Question: This is probably really simple but I've been on it for ages and can't figure it out....
If I have a simple ordered list, which when I view it in Fire Fox, everything looks fine; the list is displayed the full width of the browser.
If I look at the same page in my Android browser, the list only takes up about a third the width of the screen.
I don't understand it, I have no CSS rules applied so why should the Android browser not use the full width of the screen?
Here's my HTML:
'''
<html>
<head>
<meta http-equiv="Content-Type" content="text/html; charset=utf-8">
</head>
<body>
<h2 style="text-align:center">This is a long heading which stretches across the page</h2>
<ol>
<li>Lorem ipsum dolor sit amet, consectetur adipiscing elit. Pellentesque dolor diam, lobortis eu volutpat in, accumsan vel massa. Curabitur justo mauris, tempus ut feugiat nec, pellentesque et felis. Proin aliquam varius mi a ultrices. Nam purus tellus, posuere hendrerit tristique at, blandit eu tellus. Curabitur egestas diam at nunc volutpat rhoncus. Cras elementum, magna id tristique porta, justo leo ultrices nisl, et rhoncus magna odio id purus. Aenean pretium augue ut metus congue sed lobortis urna varius. Duis augue diam, posuere sit amet viverra vel, facilisis ac odio. Vestibulum nisi orci, luctus vitae luctus eget, lacinia ut dui. Ut imperdiet, enim nec mattis laoreet, tellus elit bibendum elit, non imperdiet enim mauris eu risus. Curabitur faucibus urna sed turpis tincidunt pulvinar. Etiam tristique nisl eu nibh sodales at convallis mi mattis. Fusce imperdiet posuere lorem quis vulputate. Ut in leo in lorem fermentum hendrerit quis vitae velit. Phasellus tristique mi ac neque tempus sollicitudin. In nec interdum enim. Fusce id magna et ipsum lobortis cursus. Nunc eleifend volutpat elit, a adipiscing tellus posuere et. Phasellus id mauris ante, vehicula suscipit leo.</li><li>Lorem ipsum dolor sit amet, consectetur adipiscing elit. Pellentesque dolor diam, lobortis eu volutpat in, accumsan vel massa. Curabitur justo mauris, tempus ut feugiat nec, pellentesque et felis. Proin aliquam varius mi a ultrices. Nam purus tellus, posuere hendrerit tristique at, blandit eu tellus. Curabitur egestas diam at nunc volutpat rhoncus. Cras elementum, magna id tristique porta, justo leo ultrices nisl, et rhoncus magna odio id purus. Aenean pretium augue ut metus congue sed lobortis urna varius. Duis augue diam, posuere sit amet viverra vel, facilisis ac odio. Vestibulum nisi orci, luctus vitae luctus eget, lacinia ut dui. Ut imperdiet, enim nec mattis laoreet, tellus elit bibendum elit, non imperdiet enim mauris eu risus. Curabitur faucibus urna sed turpis tincidunt pulvinar. Etiam tristique nisl eu nibh sodales at convallis mi mattis. Fusce imperdiet posuere lorem quis vulputate. Ut in leo in lorem fermentum hendrerit quis vitae velit. Phasellus tristique mi ac neque tempus sollicitudin. In nec interdum enim. Fusce id magna et ipsum lobortis cursus. Nunc eleifend volutpat elit, a adipiscing tellus posuere et. Phasellus id mauris ante, vehicula suscipit leo.</li><li>Lorem ipsum dolor sit amet, consectetur adipiscing elit. Pellentesque dolor diam, lobortis eu volutpat in, accumsan vel massa. Curabitur justo mauris, tempus ut feugiat nec, pellentesque et felis. Proin aliquam varius mi a ultrices. Nam purus tellus, posuere hendrerit tristique at, blandit eu tellus. Curabitur egestas diam at nunc volutpat rhoncus. Cras elementum, magna id tristique porta, justo leo ultrices nisl, et rhoncus magna odio id purus. Aenean pretium augue ut metus congue sed lobortis urna varius. Duis augue diam, posuere sit amet viverra vel, facilisis ac odio. Vestibulum nisi orci, luctus vitae luctus eget, lacinia ut dui. Ut imperdiet, enim nec mattis laoreet, tellus elit bibendum elit, non imperdiet enim mauris eu risus. Curabitur faucibus urna sed turpis tincidunt pulvinar. Etiam tristique nisl eu nibh sodales at convallis mi mattis. Fusce imperdiet posuere lorem quis vulputate. Ut in leo in lorem fermentum hendrerit quis vitae velit. Phasellus tristique mi ac neque tempus sollicitudin. In nec interdum enim. Fusce id magna et ipsum lobortis cursus. Nunc eleifend volutpat elit, a adipiscing tellus posuere et. Phasellus id mauris ante, vehicula suscipit leo.</li><li>Lorem ipsum dolor sit amet, consectetur adipiscing elit. Pellentesque dolor diam, lobortis eu volutpat in, accumsan vel massa. Curabitur justo mauris, tempus ut feugiat nec, pellentesque et felis. Proin aliquam varius mi a ultrices. Nam purus tellus, posuere hendrerit tristique at, blandit eu tellus. Curabitur egestas diam at nunc volutpat rhoncus. Cras elementum, magna id tristique porta, justo leo ultrices nisl, et rhoncus magna odio id purus. Aenean pretium augue ut metus congue sed lobortis urna varius. Duis augue diam, posuere sit amet viverra vel, facilisis ac odio. Vestibulum nisi orci, luctus vitae luctus eget, lacinia ut dui. Ut imperdiet, enim nec mattis laoreet, tellus elit bibendum elit, non imperdiet enim mauris eu risus. Curabitur faucibus urna sed turpis tincidunt pulvinar. Etiam tristique nisl eu nibh sodales at convallis mi mattis. Fusce imperdiet posuere lorem quis vulputate. Ut in leo in lorem fermentum hendrerit quis vitae velit. Phasellus tristique mi ac neque tempus sollicitudin. In nec interdum enim. Fusce id magna et ipsum lobortis cursus. Nunc eleifend volutpat elit, a adipiscing tellus posuere et. Phasellus id mauris ante, vehicula suscipit leo.</li>
</ol>
</body>
</html>
'''
Does anyone know how to fix this?
Screenshot follows

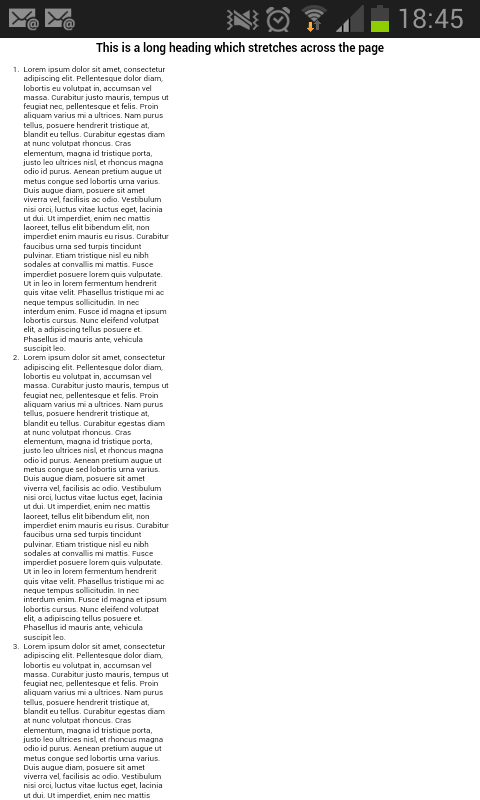
Answer: In case anybody has this same problem, I've found the answer - it is a bug with Android autofit in ICS & JB. Gingerbread seems ok.
The answer is here - <URL>
Just apply this workaround to the in question
'''
/* work around mobile device auto-fitting */
@media only screen and (max-device-width: 800px) {
#content p {
background-image:url(data:image/gif;base64,R0lGODlhAQABAIAAAP///wAAACH5BAEAAAAALAAAAAABAAEAAAICRAEAOw==);
background-repeat:repeat;
}
}
'''